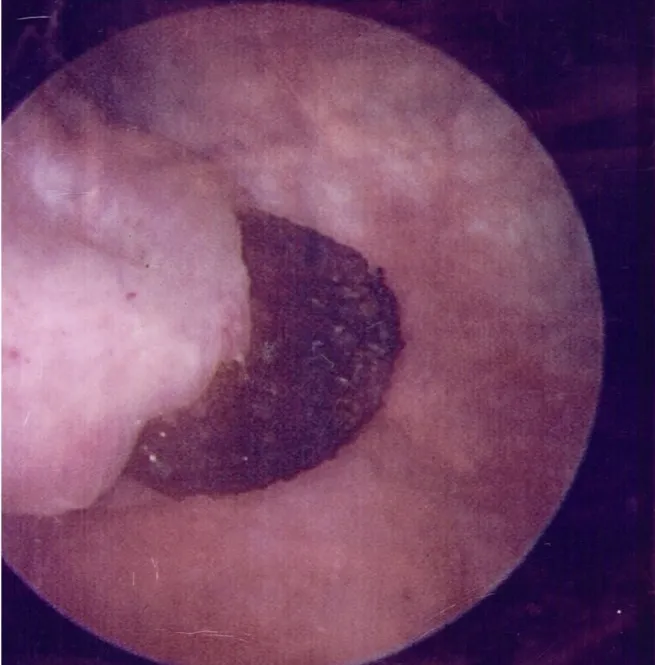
Cystoscopic image of mesh eroding through bladder.
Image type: endoscopy (other_endoscopy)